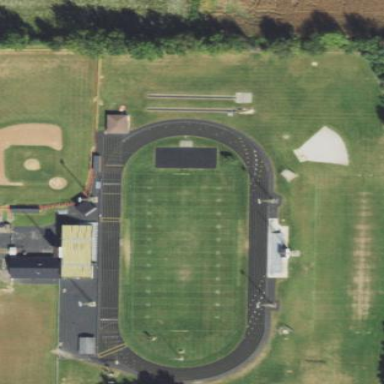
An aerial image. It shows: American football pitch with grass surface.